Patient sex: M
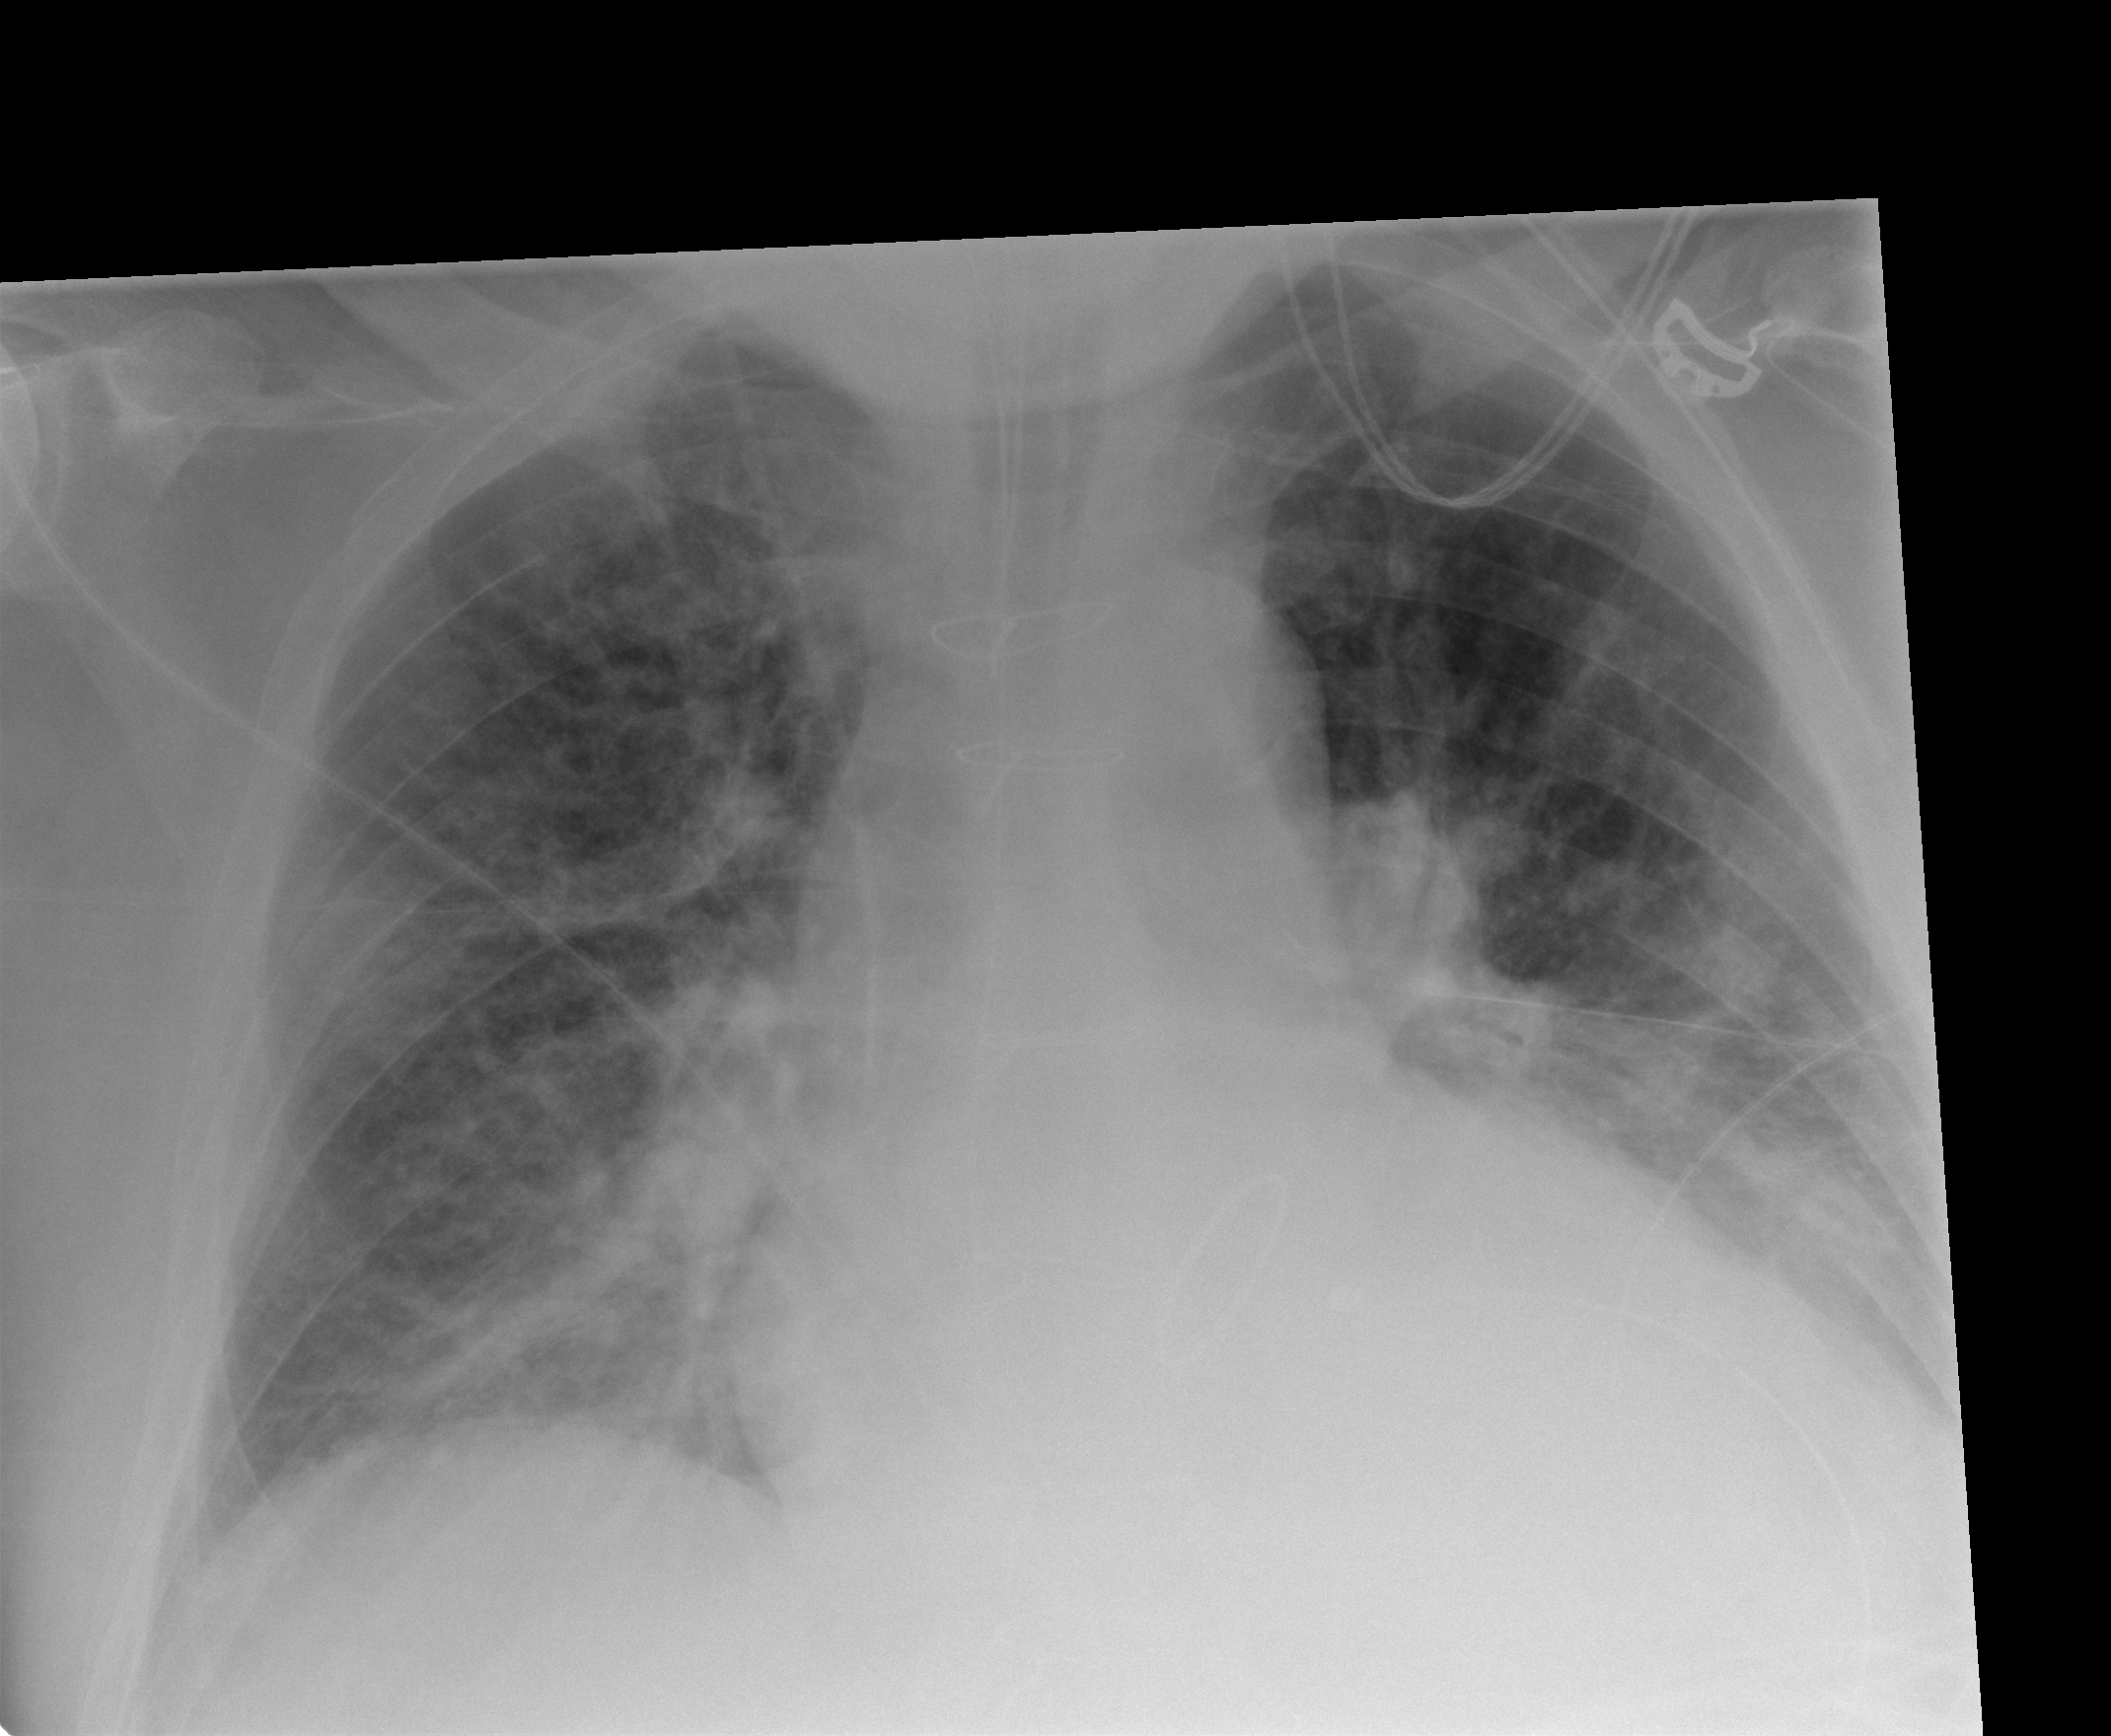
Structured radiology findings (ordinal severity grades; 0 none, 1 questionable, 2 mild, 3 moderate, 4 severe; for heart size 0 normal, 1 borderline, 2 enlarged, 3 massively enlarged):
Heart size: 2
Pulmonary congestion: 3
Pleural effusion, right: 0
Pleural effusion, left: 2
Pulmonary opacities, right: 0
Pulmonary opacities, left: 0
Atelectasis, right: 2
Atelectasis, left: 2